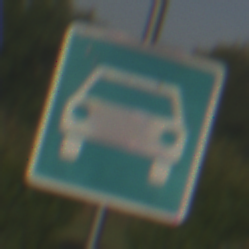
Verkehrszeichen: Kraftfahrstrasse
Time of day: SunriseSunset
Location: Outdoor (Suburban)
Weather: PartlyCloudy
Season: NotSpecified
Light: Natural